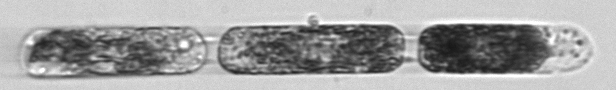
Label: Hemiaulus